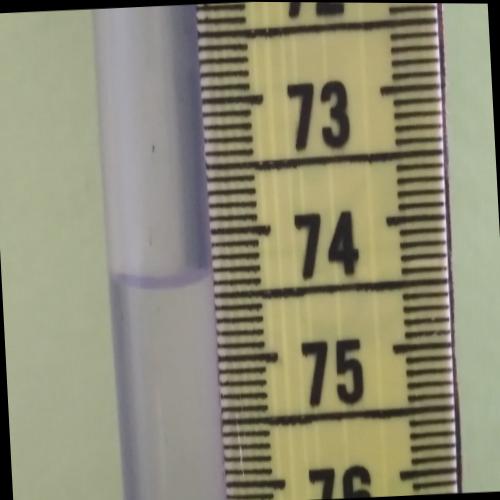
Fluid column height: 74.4 cm